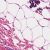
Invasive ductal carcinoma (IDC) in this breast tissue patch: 0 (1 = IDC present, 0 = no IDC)